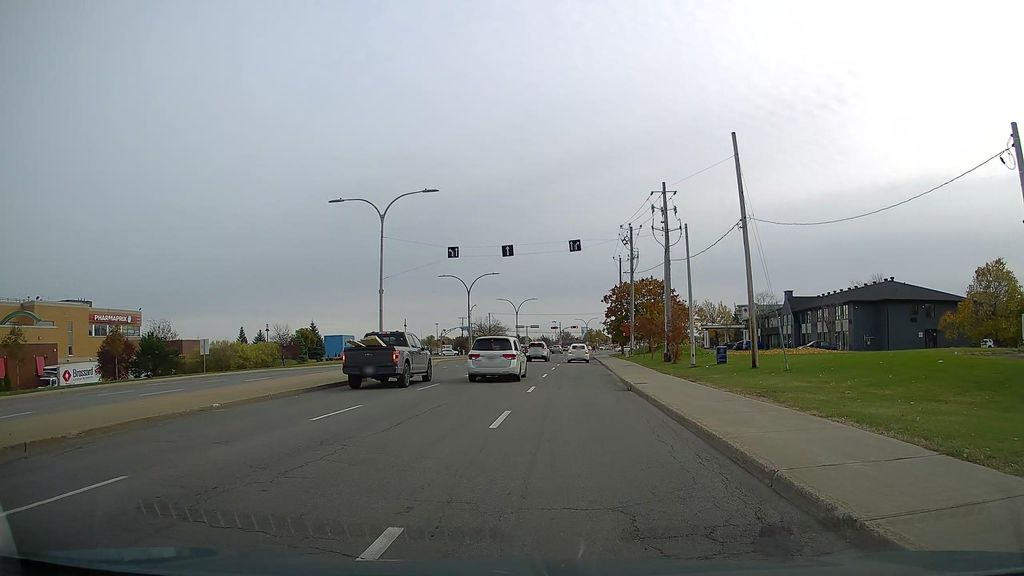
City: montreal